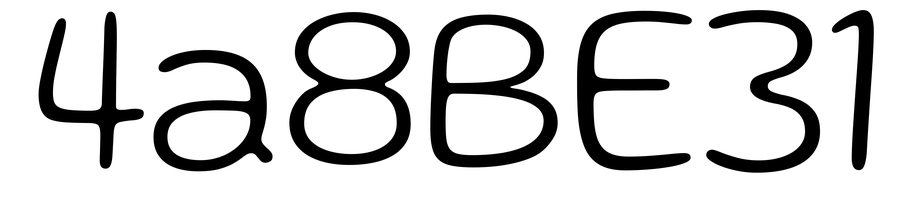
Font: Gluten_ExtraLight